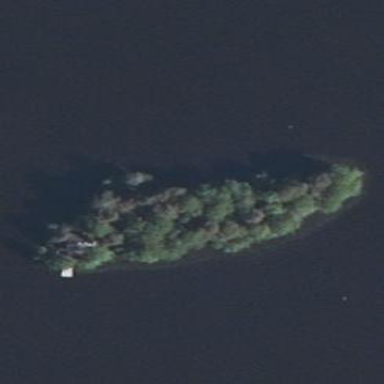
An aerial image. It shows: Islet covered with mixed woodland vegetation.